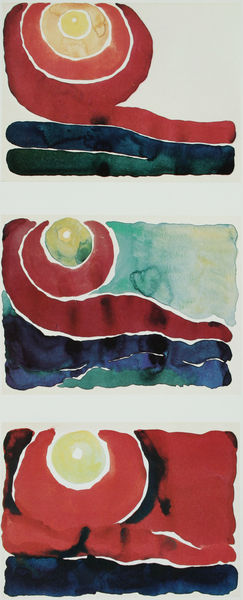
Titel: Evening Star III, IV, VI
Künstler: Georgia O'Keeffe
Institution: Privatsammlung
Schlagwörter: blau, meer, weiß, aquarell, gelb, grün, bewegung, mitte, rot, sonne, drei, kreis, rund, abstrakt, modern, oben, unten, stern, kreise, serie, schnecke, umhüllt, spirale, entwicklung, schencke